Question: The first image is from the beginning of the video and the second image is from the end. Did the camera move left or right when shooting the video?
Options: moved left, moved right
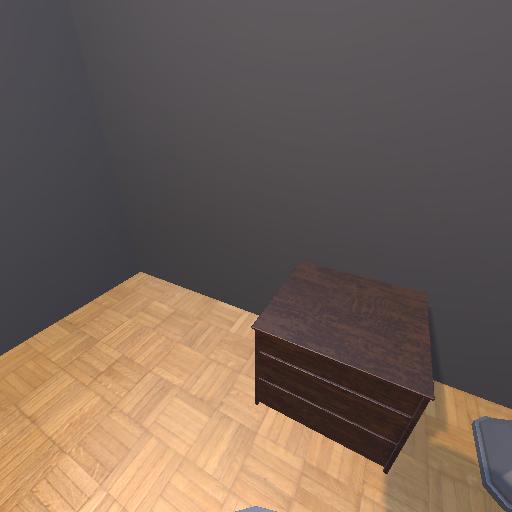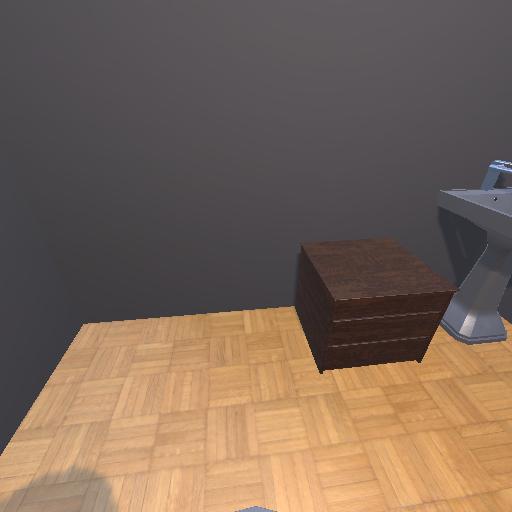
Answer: moved left